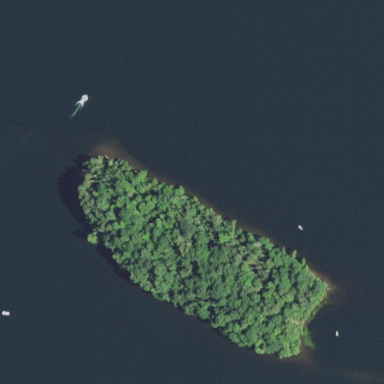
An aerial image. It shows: Island covered in forest.